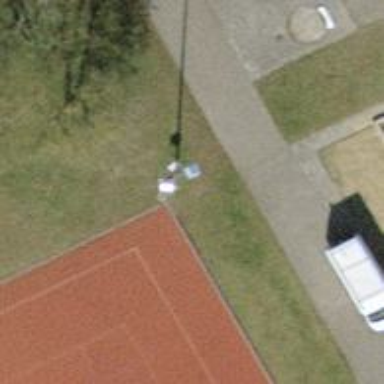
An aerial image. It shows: Mast structure.